Field crop: maize
Growth stage: 1
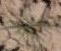
Species: salsola